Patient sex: M
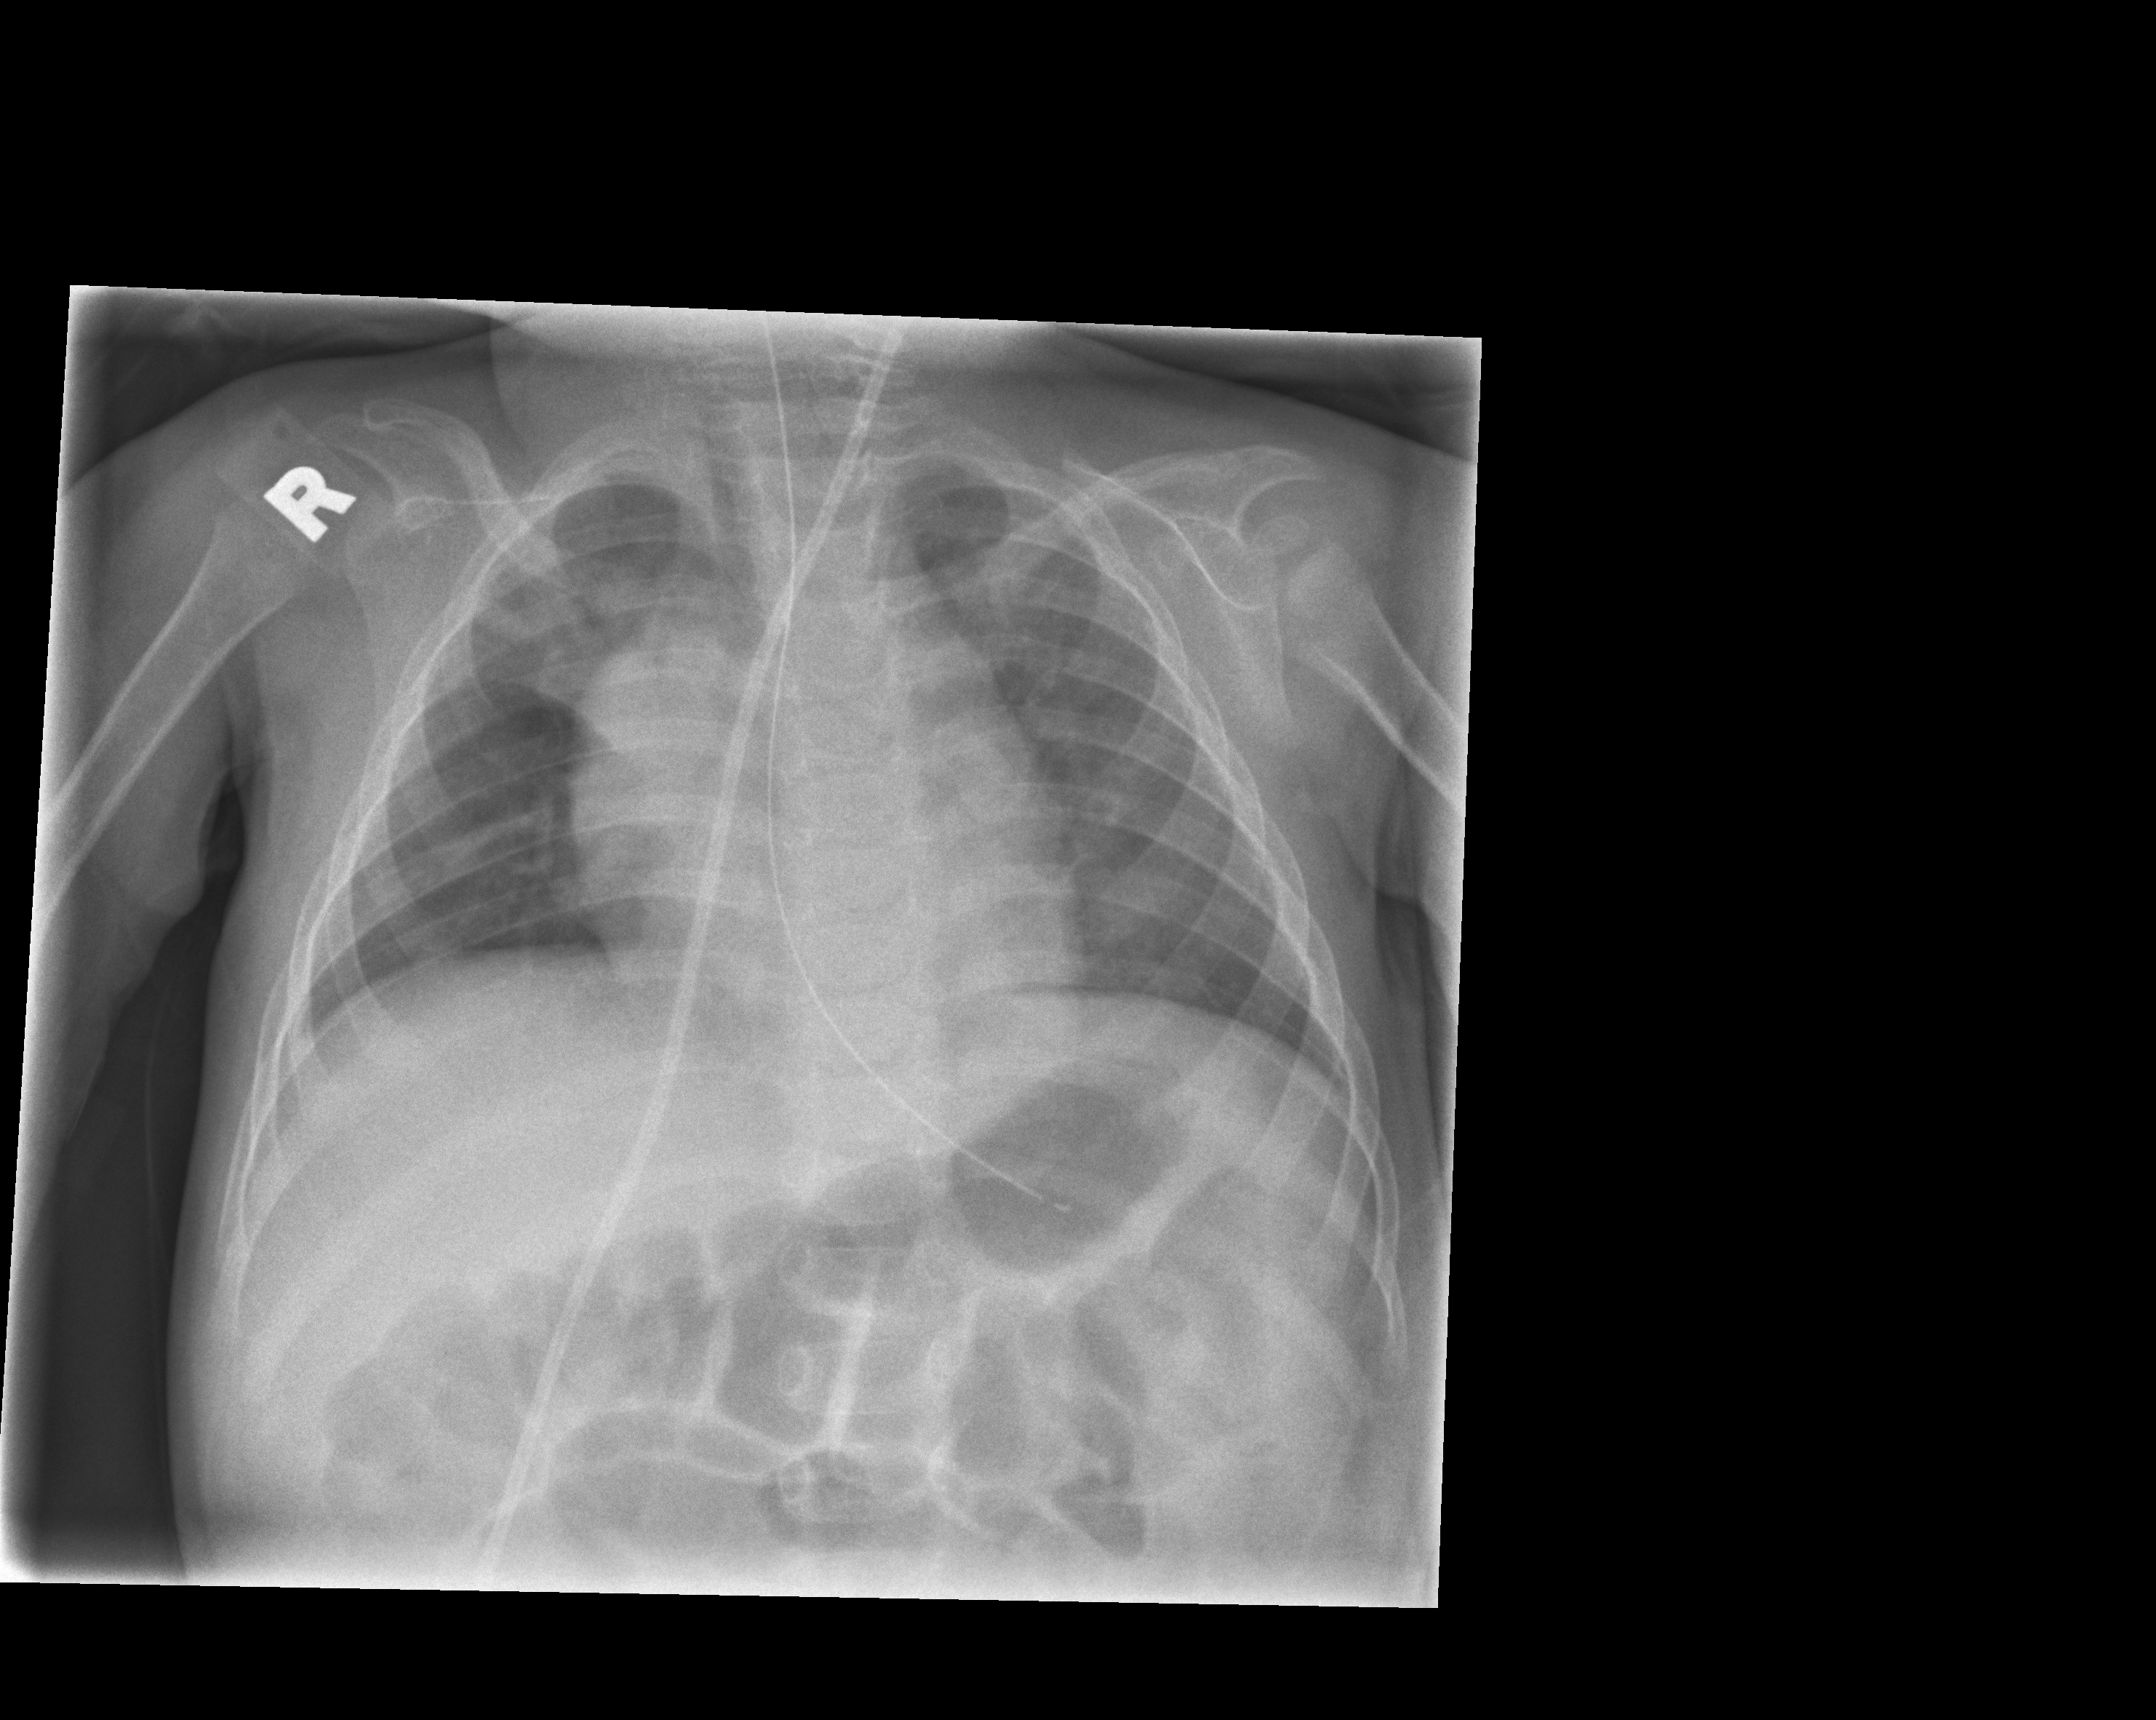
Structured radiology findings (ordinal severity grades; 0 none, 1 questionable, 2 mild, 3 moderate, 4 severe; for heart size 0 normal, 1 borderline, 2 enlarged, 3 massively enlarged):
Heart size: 0
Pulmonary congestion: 0
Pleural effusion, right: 0
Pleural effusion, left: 0
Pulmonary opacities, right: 2
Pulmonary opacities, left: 0
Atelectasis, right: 2
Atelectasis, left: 0